RGB frame:
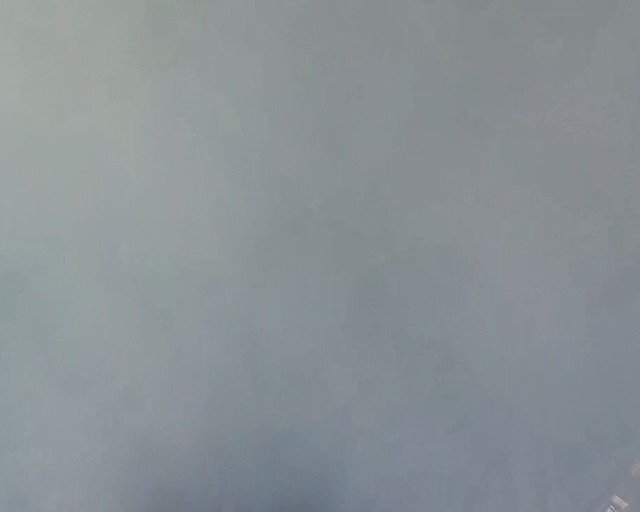
Thermal frame:
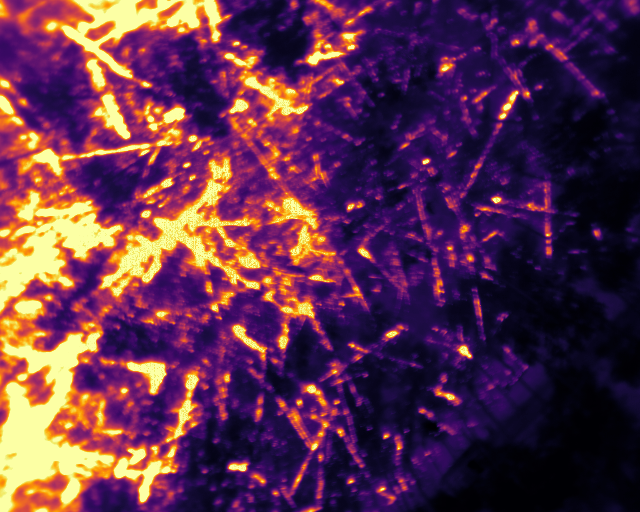
Captured: 2026-02-27 02:40:28
Pixels at or above 80 °C: 126010 (fraction of frame: 0.3846)